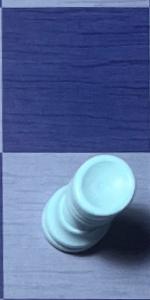
Label: Rook_White